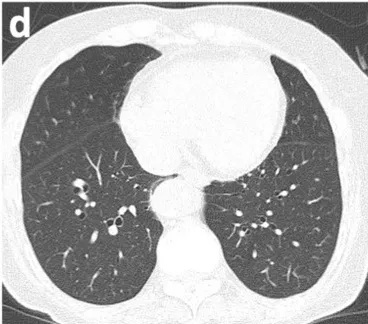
(a-d) Chest CT images of the patient on day 19 showing complete resolution of the ground-glass opacities.
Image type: radiology (ct)